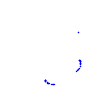
Particle: pion